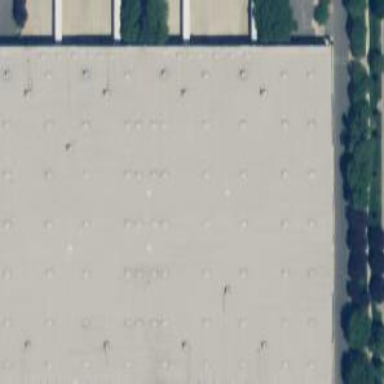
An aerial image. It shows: Warehouse building.